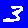
Digit: 3